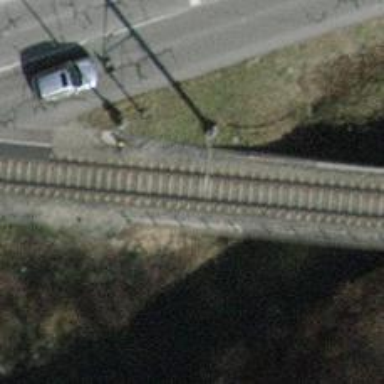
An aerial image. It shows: Single-track railway bridge with electrified contact line.